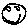
Label: smiley face